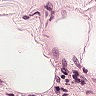
Metastatic tissue present: no